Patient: sex F, age 53
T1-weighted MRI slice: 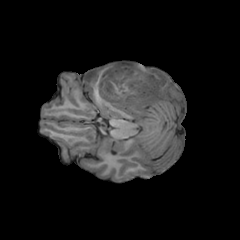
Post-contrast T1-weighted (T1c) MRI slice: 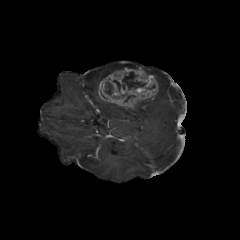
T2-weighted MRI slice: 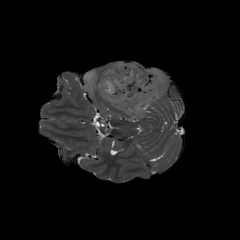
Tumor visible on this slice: yes
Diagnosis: Glioblastoma, IDH-wildtype
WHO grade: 4